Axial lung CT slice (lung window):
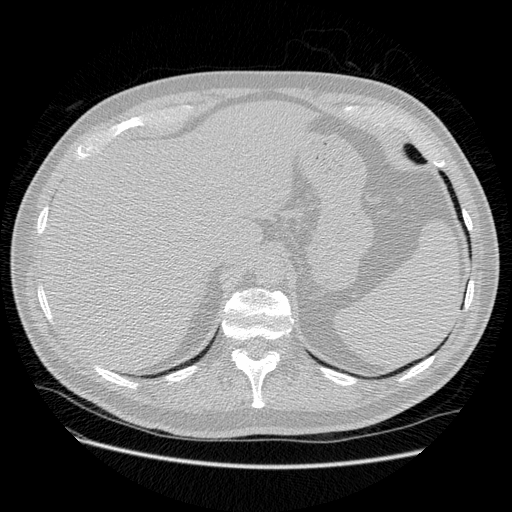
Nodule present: no